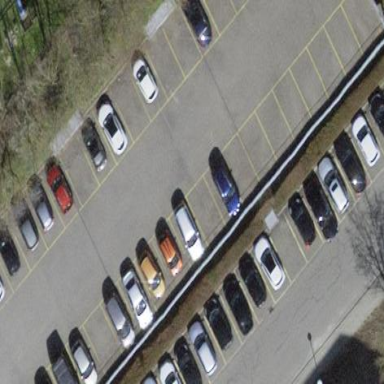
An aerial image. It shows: Multi-storey parking building.